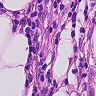
Metastatic tissue present: yes